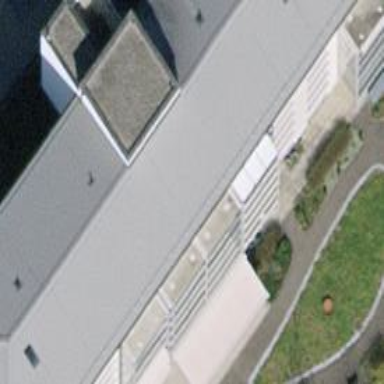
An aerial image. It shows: Building.